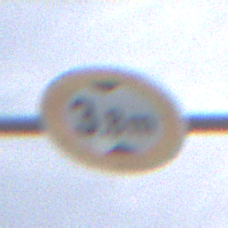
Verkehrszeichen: TatsaechlicheHoehe
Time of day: Midday
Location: Outdoor (RoadRail)
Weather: PartlyCloudy
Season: NotSpecified
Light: Natural